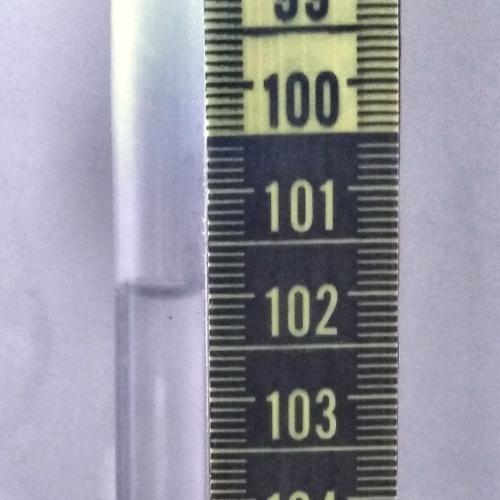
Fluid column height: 102.0 cm